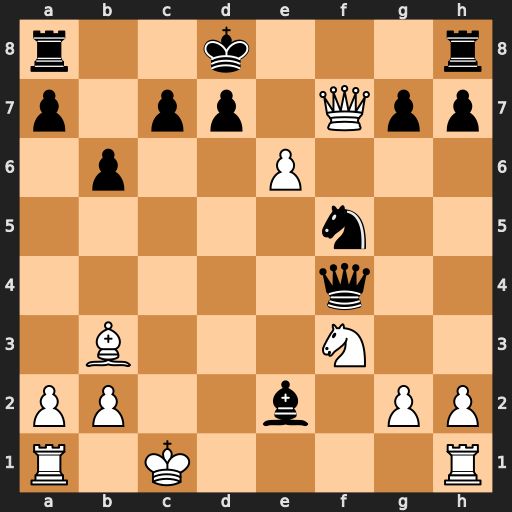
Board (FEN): r2k3r/p1pp1Qpp/1p2P3/5n2/5q2/1B3N2/PP2b1PP/R1K4R
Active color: w
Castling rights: -
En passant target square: -
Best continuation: Nd2 dxe6 Bxe6